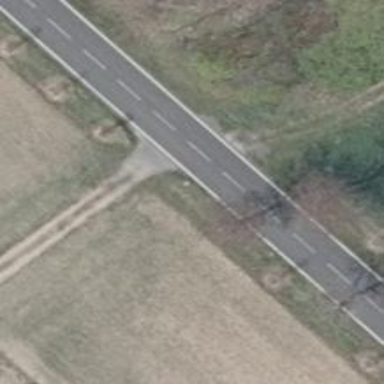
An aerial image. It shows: Secondary road with asphalt surface.